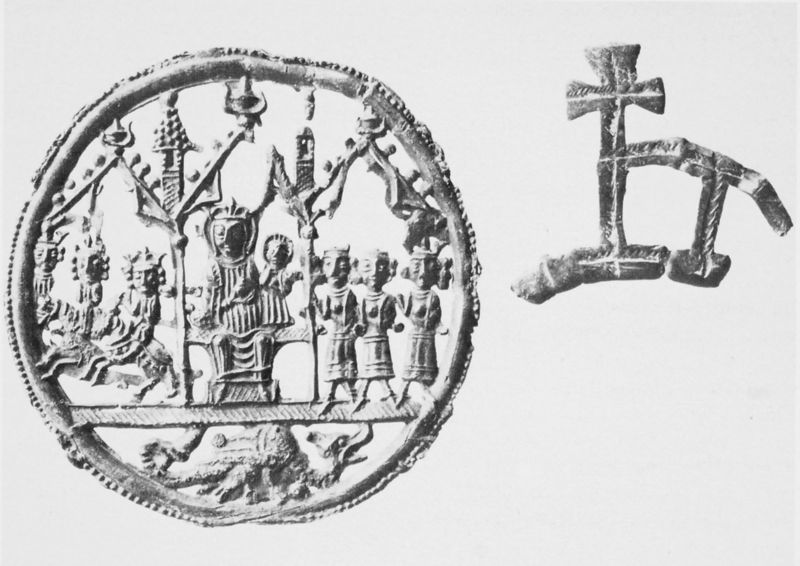
Titel: Pilgerzeichen
Institution: Stockholm, Statens Historiska Museum
Schlagwörter: menschen, männer, säule, architektur, kirche, kind, reiter, rund, turm, relief, könig, thron, spitz, metall, foto, eisen, kreuz, rom, fragment, christus, jesus, christlich, hölle, krönung, siegel, filigran, maria, madonna, drachen, drache, fragmente, fiale, wölfe